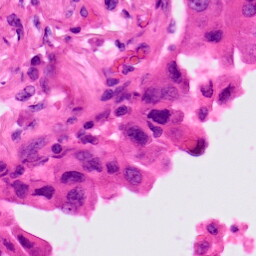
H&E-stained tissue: Lung